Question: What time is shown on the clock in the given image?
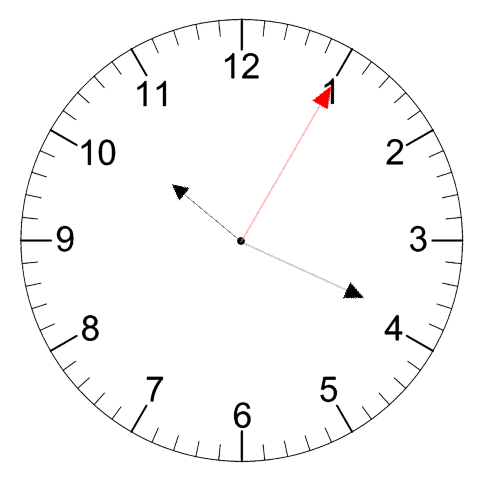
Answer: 10:19:05